Question: I have a PdfPTable with 3 columns. All columns have their width. How to allow a column to overflow to the next column when I want to add text in that column which is longer than the column width?
I want to achieve this:

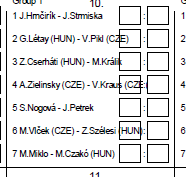
Answer: See figure 4.6 in iText in Action - Second Edition; it shows the result of this example:
<URL>
Look for the line where it says: cell.setNoWrap(true);